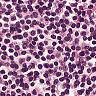
Metastatic tissue present: no